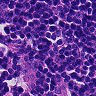
Metastatic tissue present: no